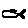
Label: fish